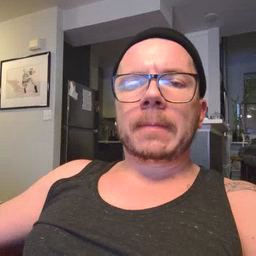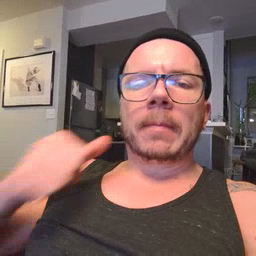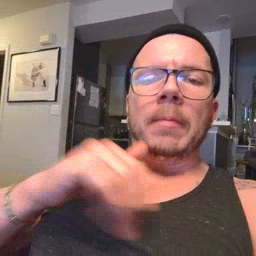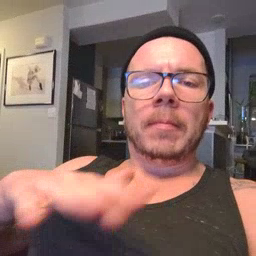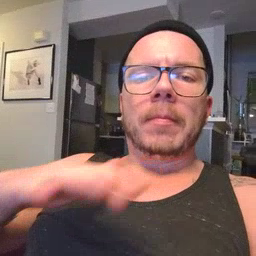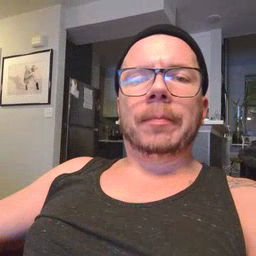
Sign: backyard